Field crop: maize
Growth stage: 2
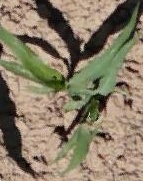
Species: maize